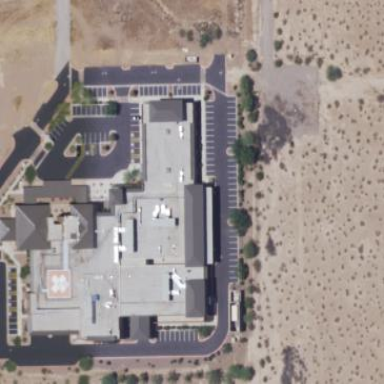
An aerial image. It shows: Hospital building.